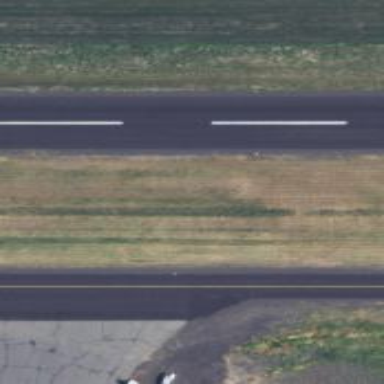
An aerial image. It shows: Asphalt runway at the airport.